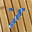
Label: 1